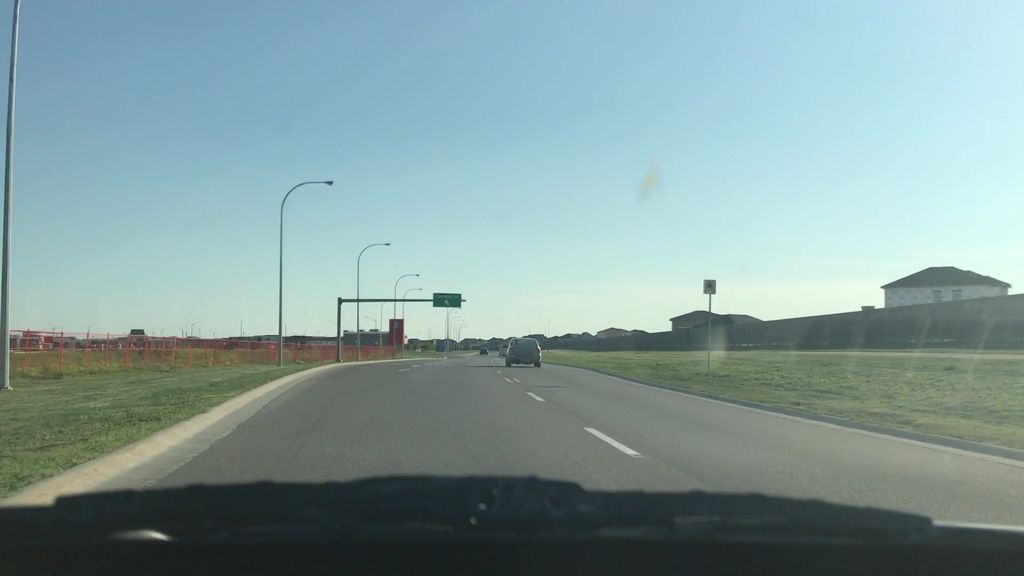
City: winnipeg